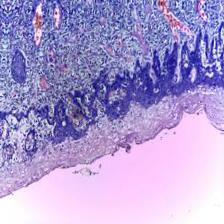
Diagnosis: Normal